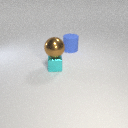
large blue rubber cylinder behind small cyan metal cube